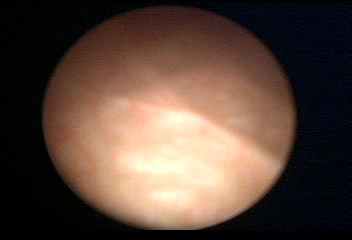
Modality: WLC
Class: Normal mucosa
Bladder cancer association: No